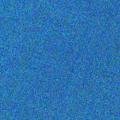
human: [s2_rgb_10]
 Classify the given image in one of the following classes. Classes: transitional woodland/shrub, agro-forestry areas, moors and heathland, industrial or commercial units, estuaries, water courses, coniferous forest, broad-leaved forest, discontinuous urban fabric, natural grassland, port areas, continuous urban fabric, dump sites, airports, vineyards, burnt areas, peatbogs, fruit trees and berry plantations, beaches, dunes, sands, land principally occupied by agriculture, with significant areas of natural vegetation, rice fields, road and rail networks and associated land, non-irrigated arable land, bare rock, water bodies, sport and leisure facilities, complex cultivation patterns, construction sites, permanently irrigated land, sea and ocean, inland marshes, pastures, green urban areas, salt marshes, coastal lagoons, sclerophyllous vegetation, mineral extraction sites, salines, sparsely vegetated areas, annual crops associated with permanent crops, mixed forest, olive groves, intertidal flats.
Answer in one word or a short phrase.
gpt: sea and ocean